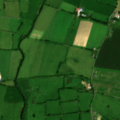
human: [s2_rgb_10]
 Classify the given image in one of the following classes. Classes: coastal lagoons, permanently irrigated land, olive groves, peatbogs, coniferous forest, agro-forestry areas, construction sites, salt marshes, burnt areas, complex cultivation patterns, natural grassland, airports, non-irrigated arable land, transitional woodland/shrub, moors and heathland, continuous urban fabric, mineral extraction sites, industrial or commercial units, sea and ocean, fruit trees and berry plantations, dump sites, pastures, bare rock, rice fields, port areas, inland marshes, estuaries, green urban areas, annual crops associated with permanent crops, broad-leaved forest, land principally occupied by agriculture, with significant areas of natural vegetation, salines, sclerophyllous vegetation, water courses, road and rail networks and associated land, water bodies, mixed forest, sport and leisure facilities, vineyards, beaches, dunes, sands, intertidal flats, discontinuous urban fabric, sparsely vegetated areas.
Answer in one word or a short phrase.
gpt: non-irrigated arable land, pastures